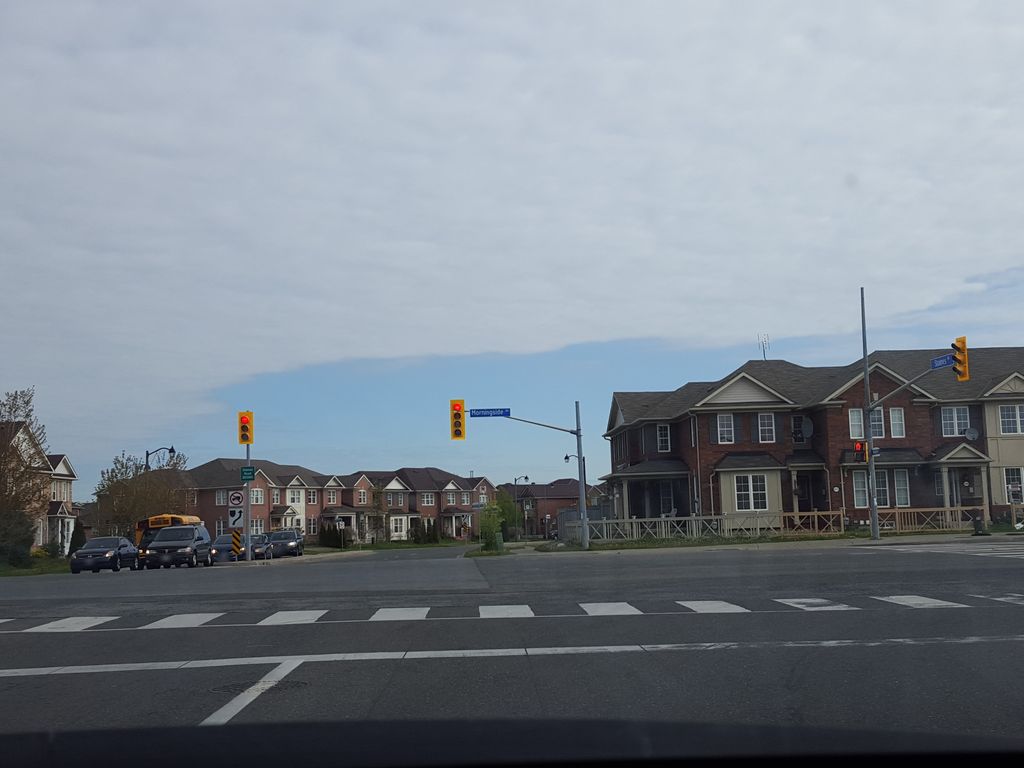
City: toronto